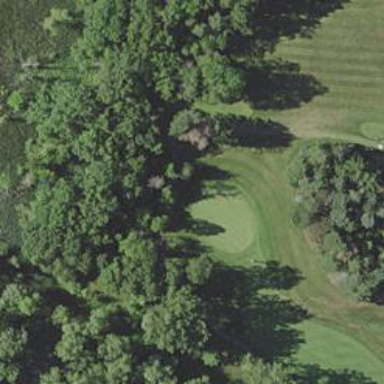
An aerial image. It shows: Golf cartpath that is also road path.